Aerial crown-view tile of a tropical tree (Barro Colorado Island, Panama), acquired 20250616:
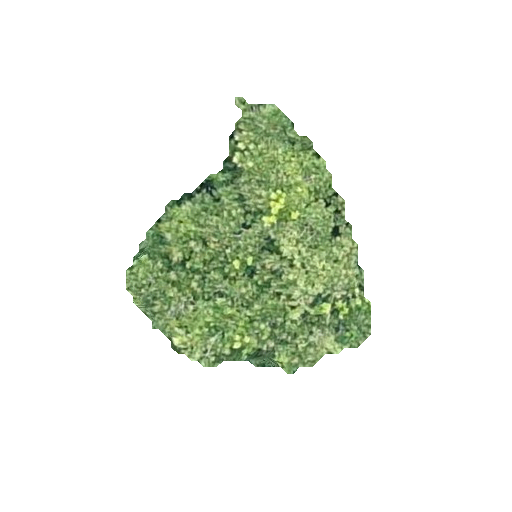
Species: Anacardium excelsum
GBIF accepted scientific name: Anacardium excelsum
Crown area: 61.651 m²